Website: apple
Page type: payment
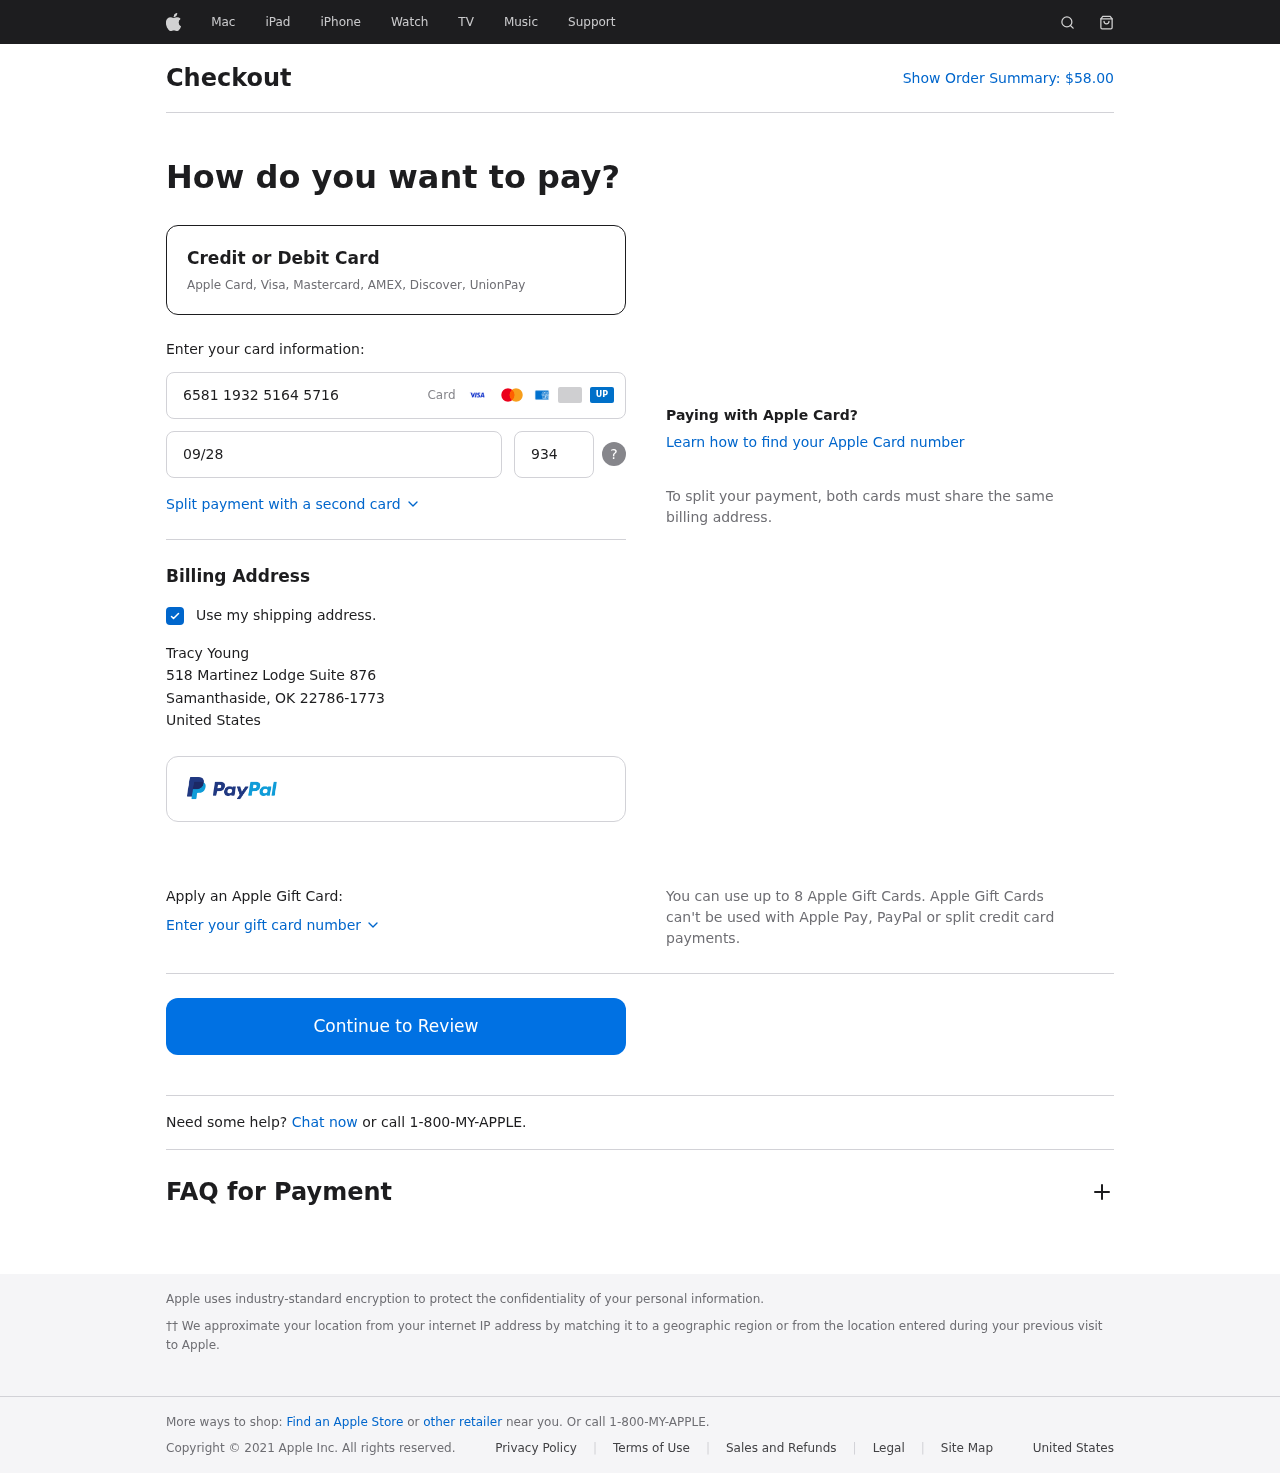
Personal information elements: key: PII_CARD_CVV
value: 934
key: PII_CARD_EXPIRY
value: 09/28
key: PII_CARD_NUMBER
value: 6581 1932 5164 5716
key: PII_CITY
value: Samanthaside
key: PII_COUNTRY
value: United States
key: PII_FULLNAME
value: Tracy Young
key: PII_POSTCODE_FULL
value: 22786-1773
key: PII_STATE_ABBR
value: OK
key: PII_STREET
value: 518 Martinez Lodge Suite 876
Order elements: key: ORDER_TOTAL
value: $58.00